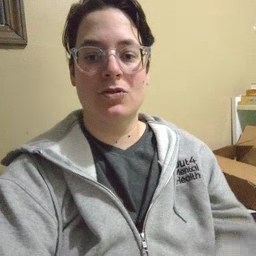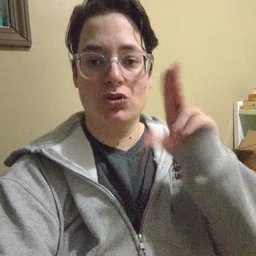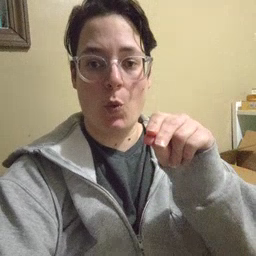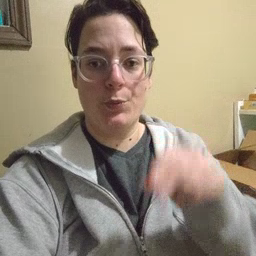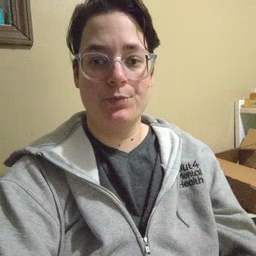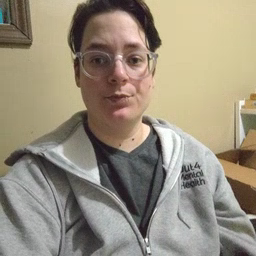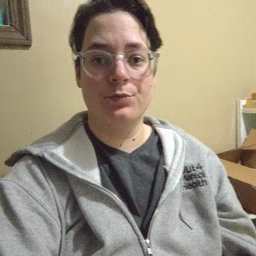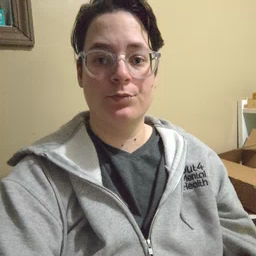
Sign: no